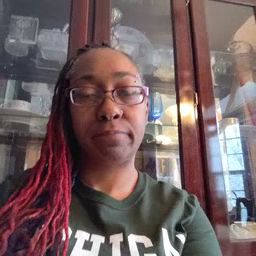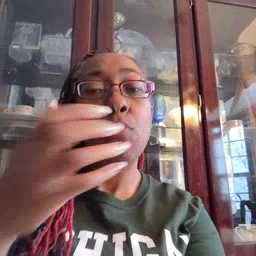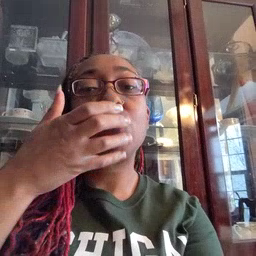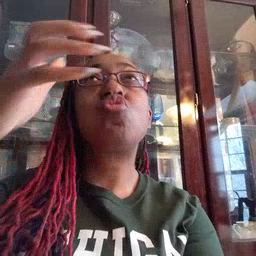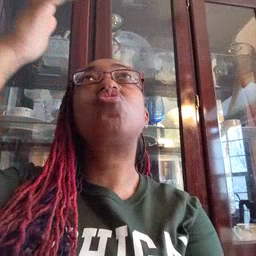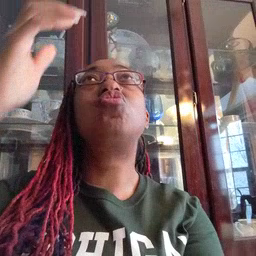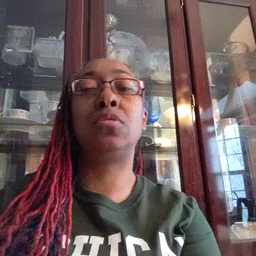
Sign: balloon